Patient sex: M
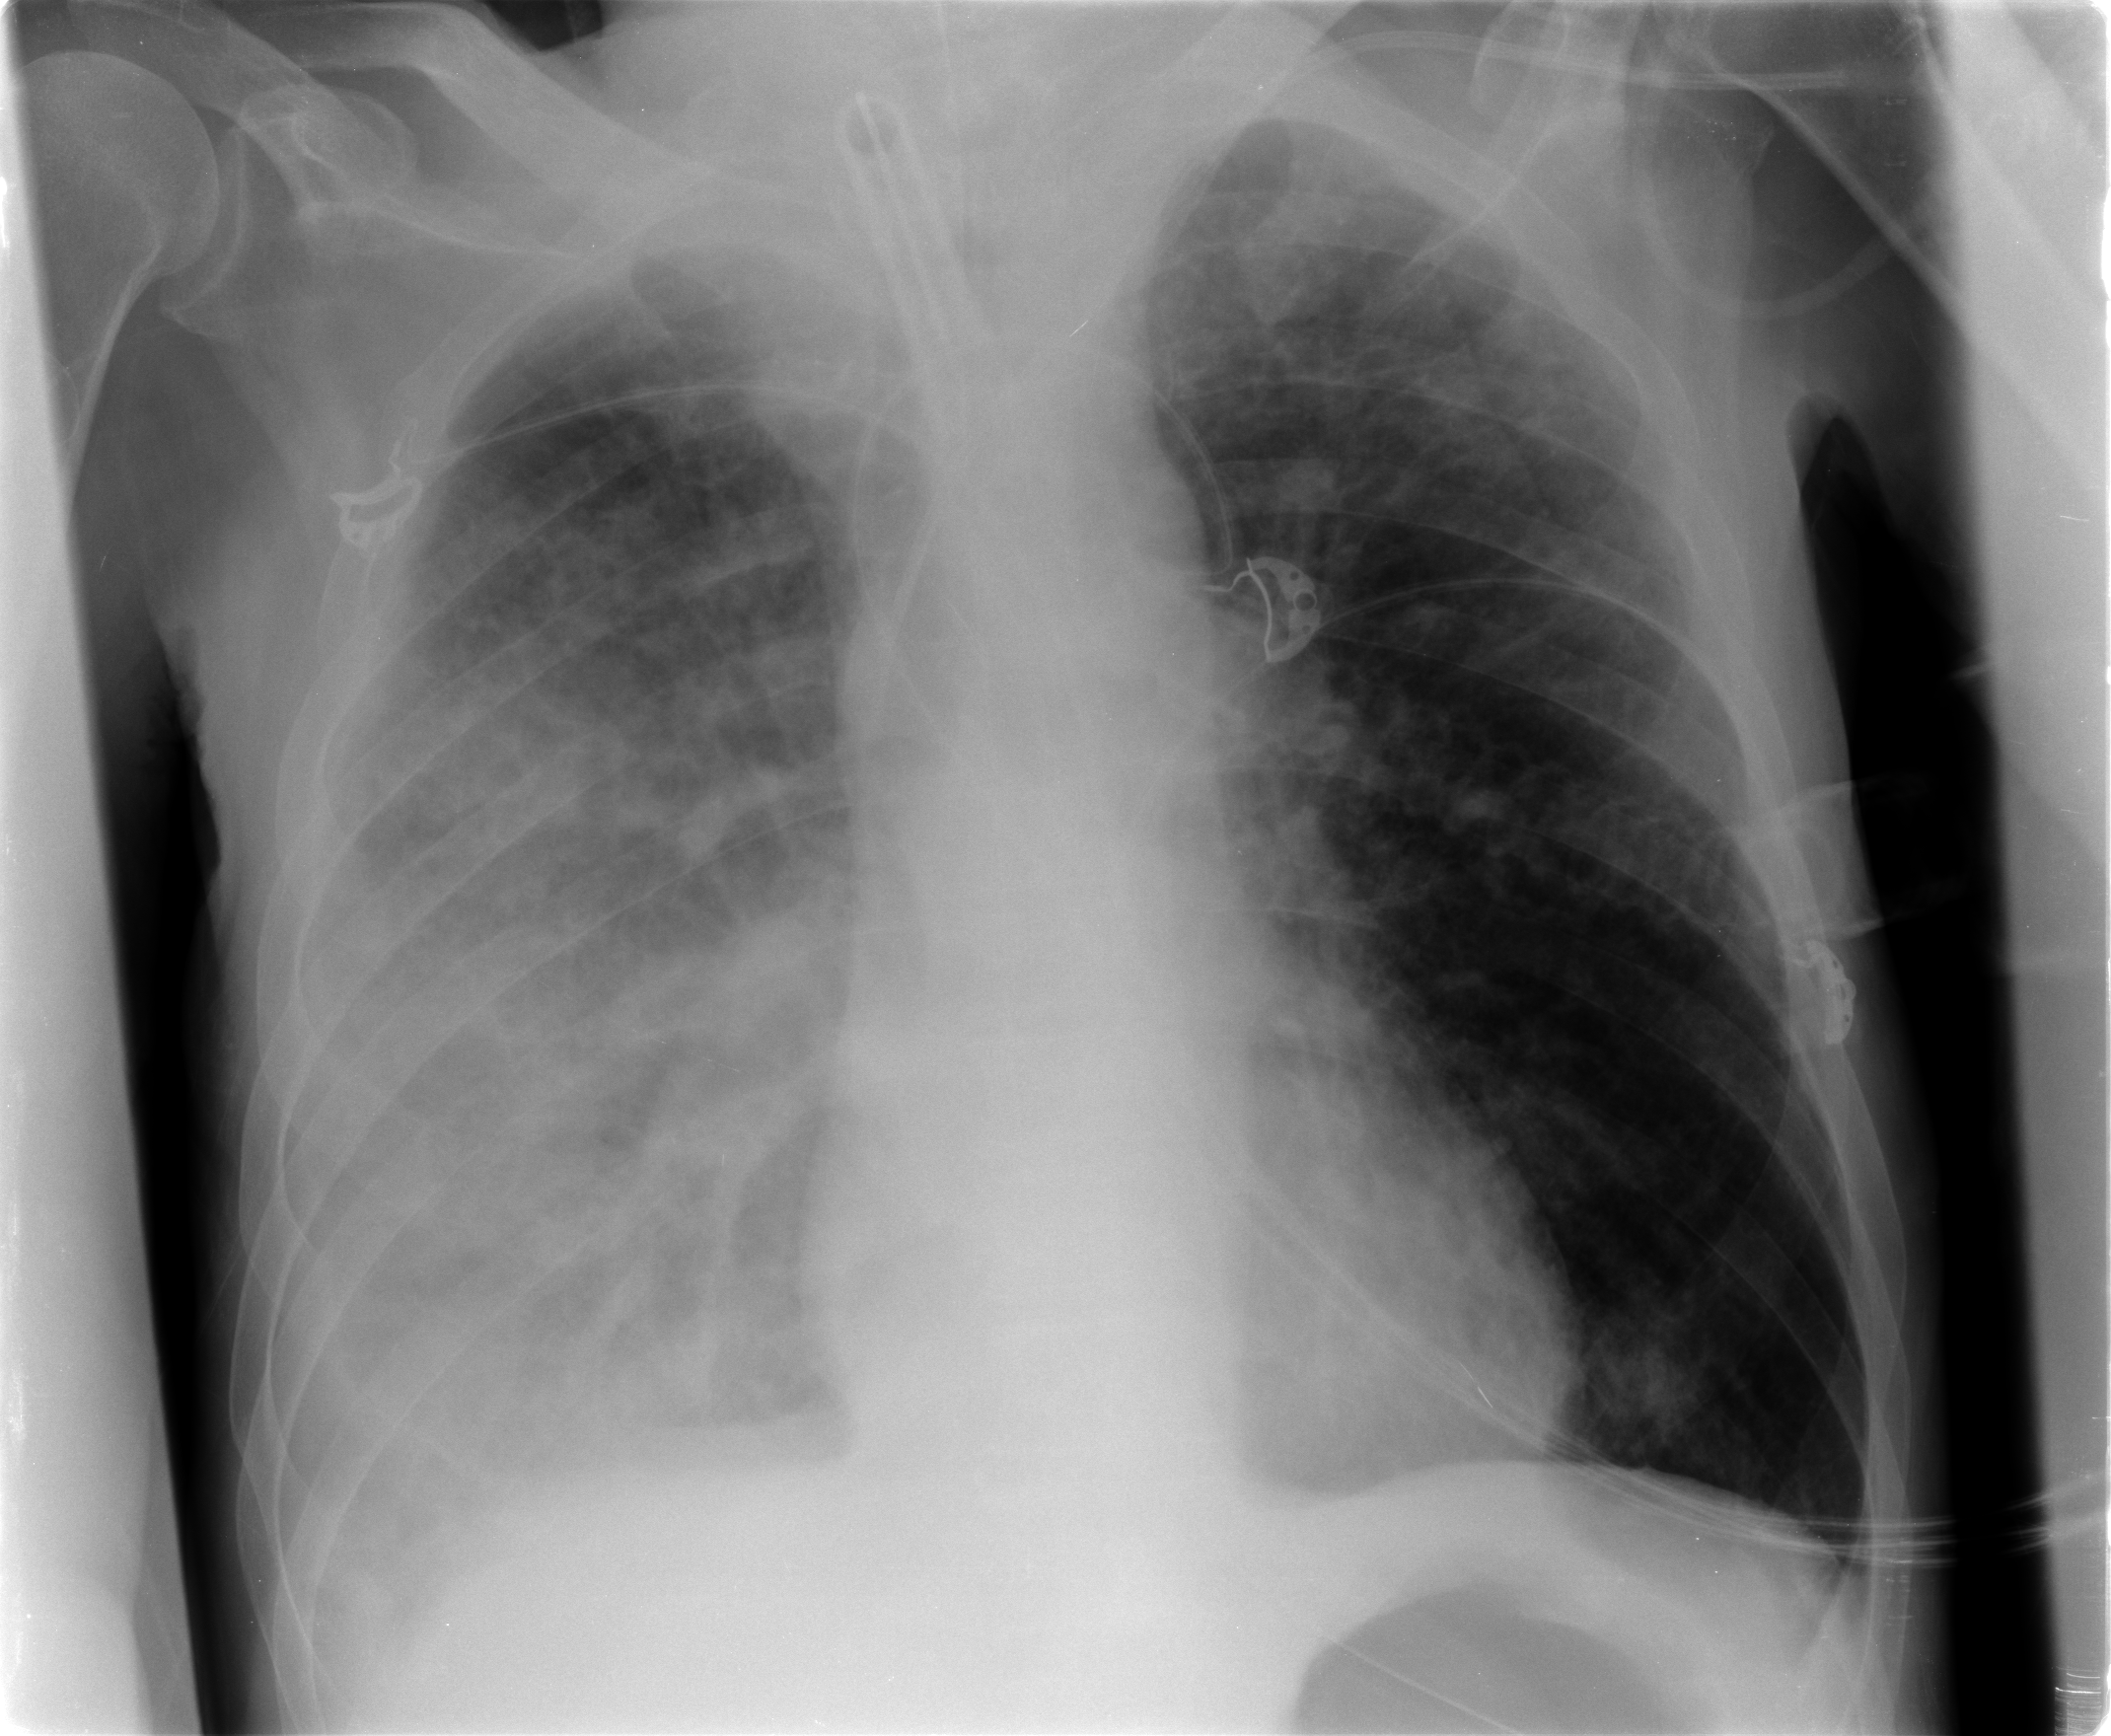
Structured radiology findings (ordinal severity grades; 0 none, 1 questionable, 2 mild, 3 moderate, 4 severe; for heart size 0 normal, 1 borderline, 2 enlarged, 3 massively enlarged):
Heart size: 0
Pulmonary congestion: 0
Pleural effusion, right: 2
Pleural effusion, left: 0
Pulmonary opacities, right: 3
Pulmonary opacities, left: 2
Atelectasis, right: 3
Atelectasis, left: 2